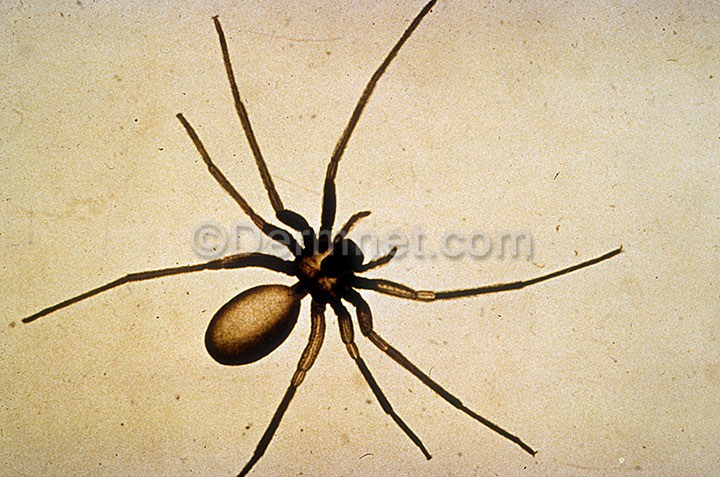
Disease: Scabies Lyme Disease and other Infestations and Bites